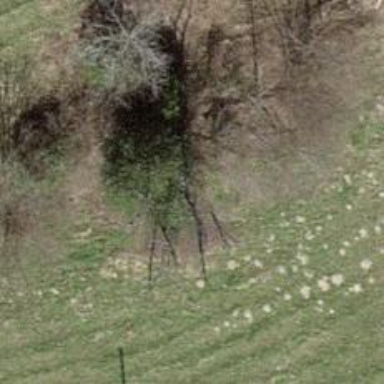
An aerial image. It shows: Single tag "natural: tree."